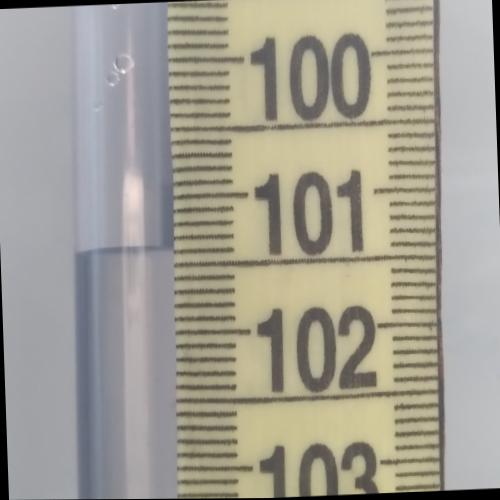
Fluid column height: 101.4 cm